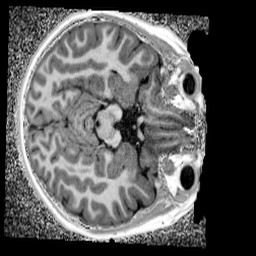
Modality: UNIT1_denoised
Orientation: axial
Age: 9
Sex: male
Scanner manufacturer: siemens
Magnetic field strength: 3 T
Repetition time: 4 s
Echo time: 0.00299 s